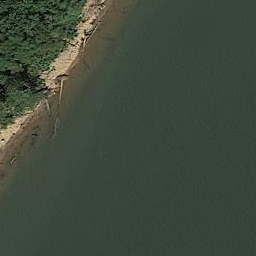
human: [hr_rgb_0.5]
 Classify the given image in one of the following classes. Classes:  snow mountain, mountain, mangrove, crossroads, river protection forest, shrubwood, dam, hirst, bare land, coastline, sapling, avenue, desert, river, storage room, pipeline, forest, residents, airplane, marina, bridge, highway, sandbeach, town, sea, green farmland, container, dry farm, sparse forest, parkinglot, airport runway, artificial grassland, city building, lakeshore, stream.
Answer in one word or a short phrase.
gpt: river protection forest